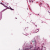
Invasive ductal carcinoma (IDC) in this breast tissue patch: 0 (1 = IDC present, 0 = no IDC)